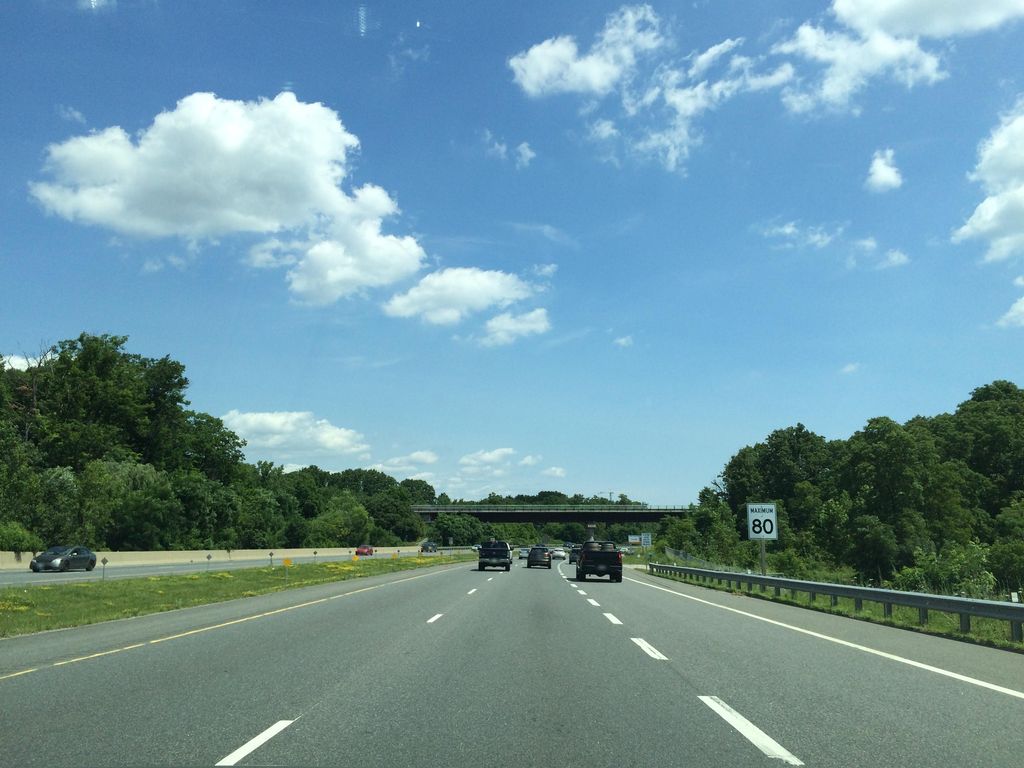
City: hamilton